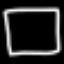
Label: square